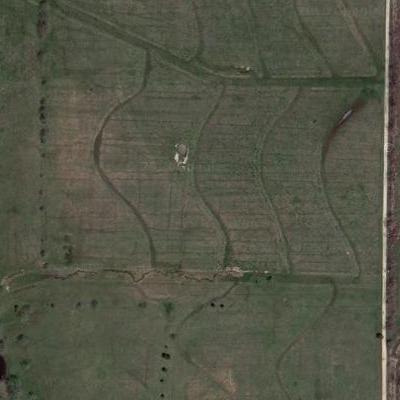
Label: Grass